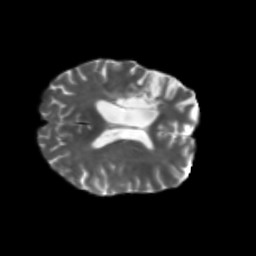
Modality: T2w
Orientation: axial
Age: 57
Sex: female
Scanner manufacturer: siemens
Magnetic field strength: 3 T
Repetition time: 5.25 s
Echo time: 0.08 s